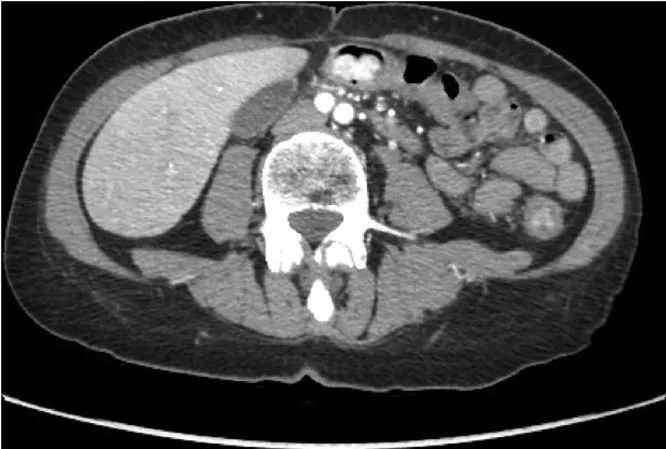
Computed tomography (CT) shows nodule formation of transverse colon with intense enhancement.
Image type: radiology (ct)